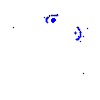
Particle: electron